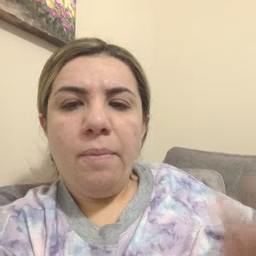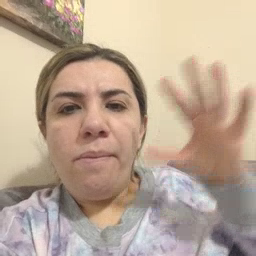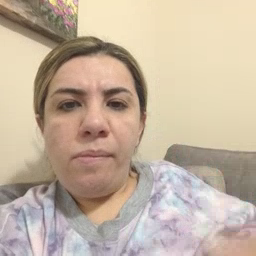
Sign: cat